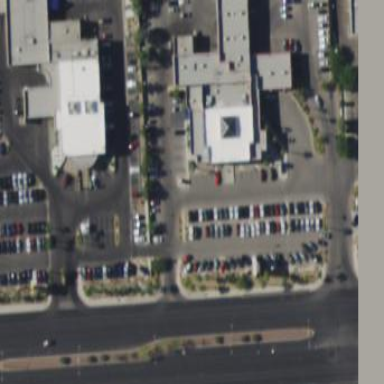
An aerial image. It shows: Building that houses car shop.